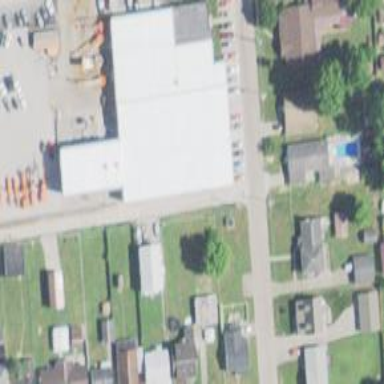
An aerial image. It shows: Alleyway designated as service road.